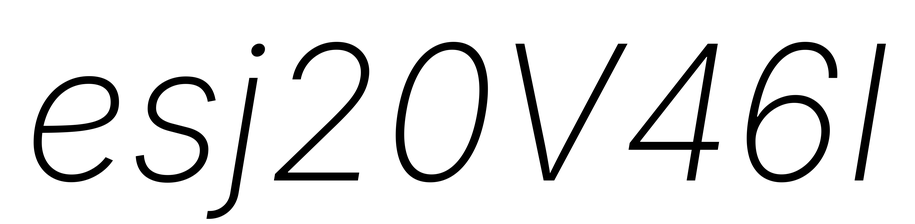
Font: Inter-Italic_ExtraLight_Italic